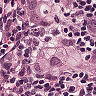
Metastatic tissue present: yes